Interaction volume radius: 5 \u00c5
Interaction volume height: 15 \u00c5
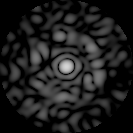
Disorder parameter: 0.816